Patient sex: F
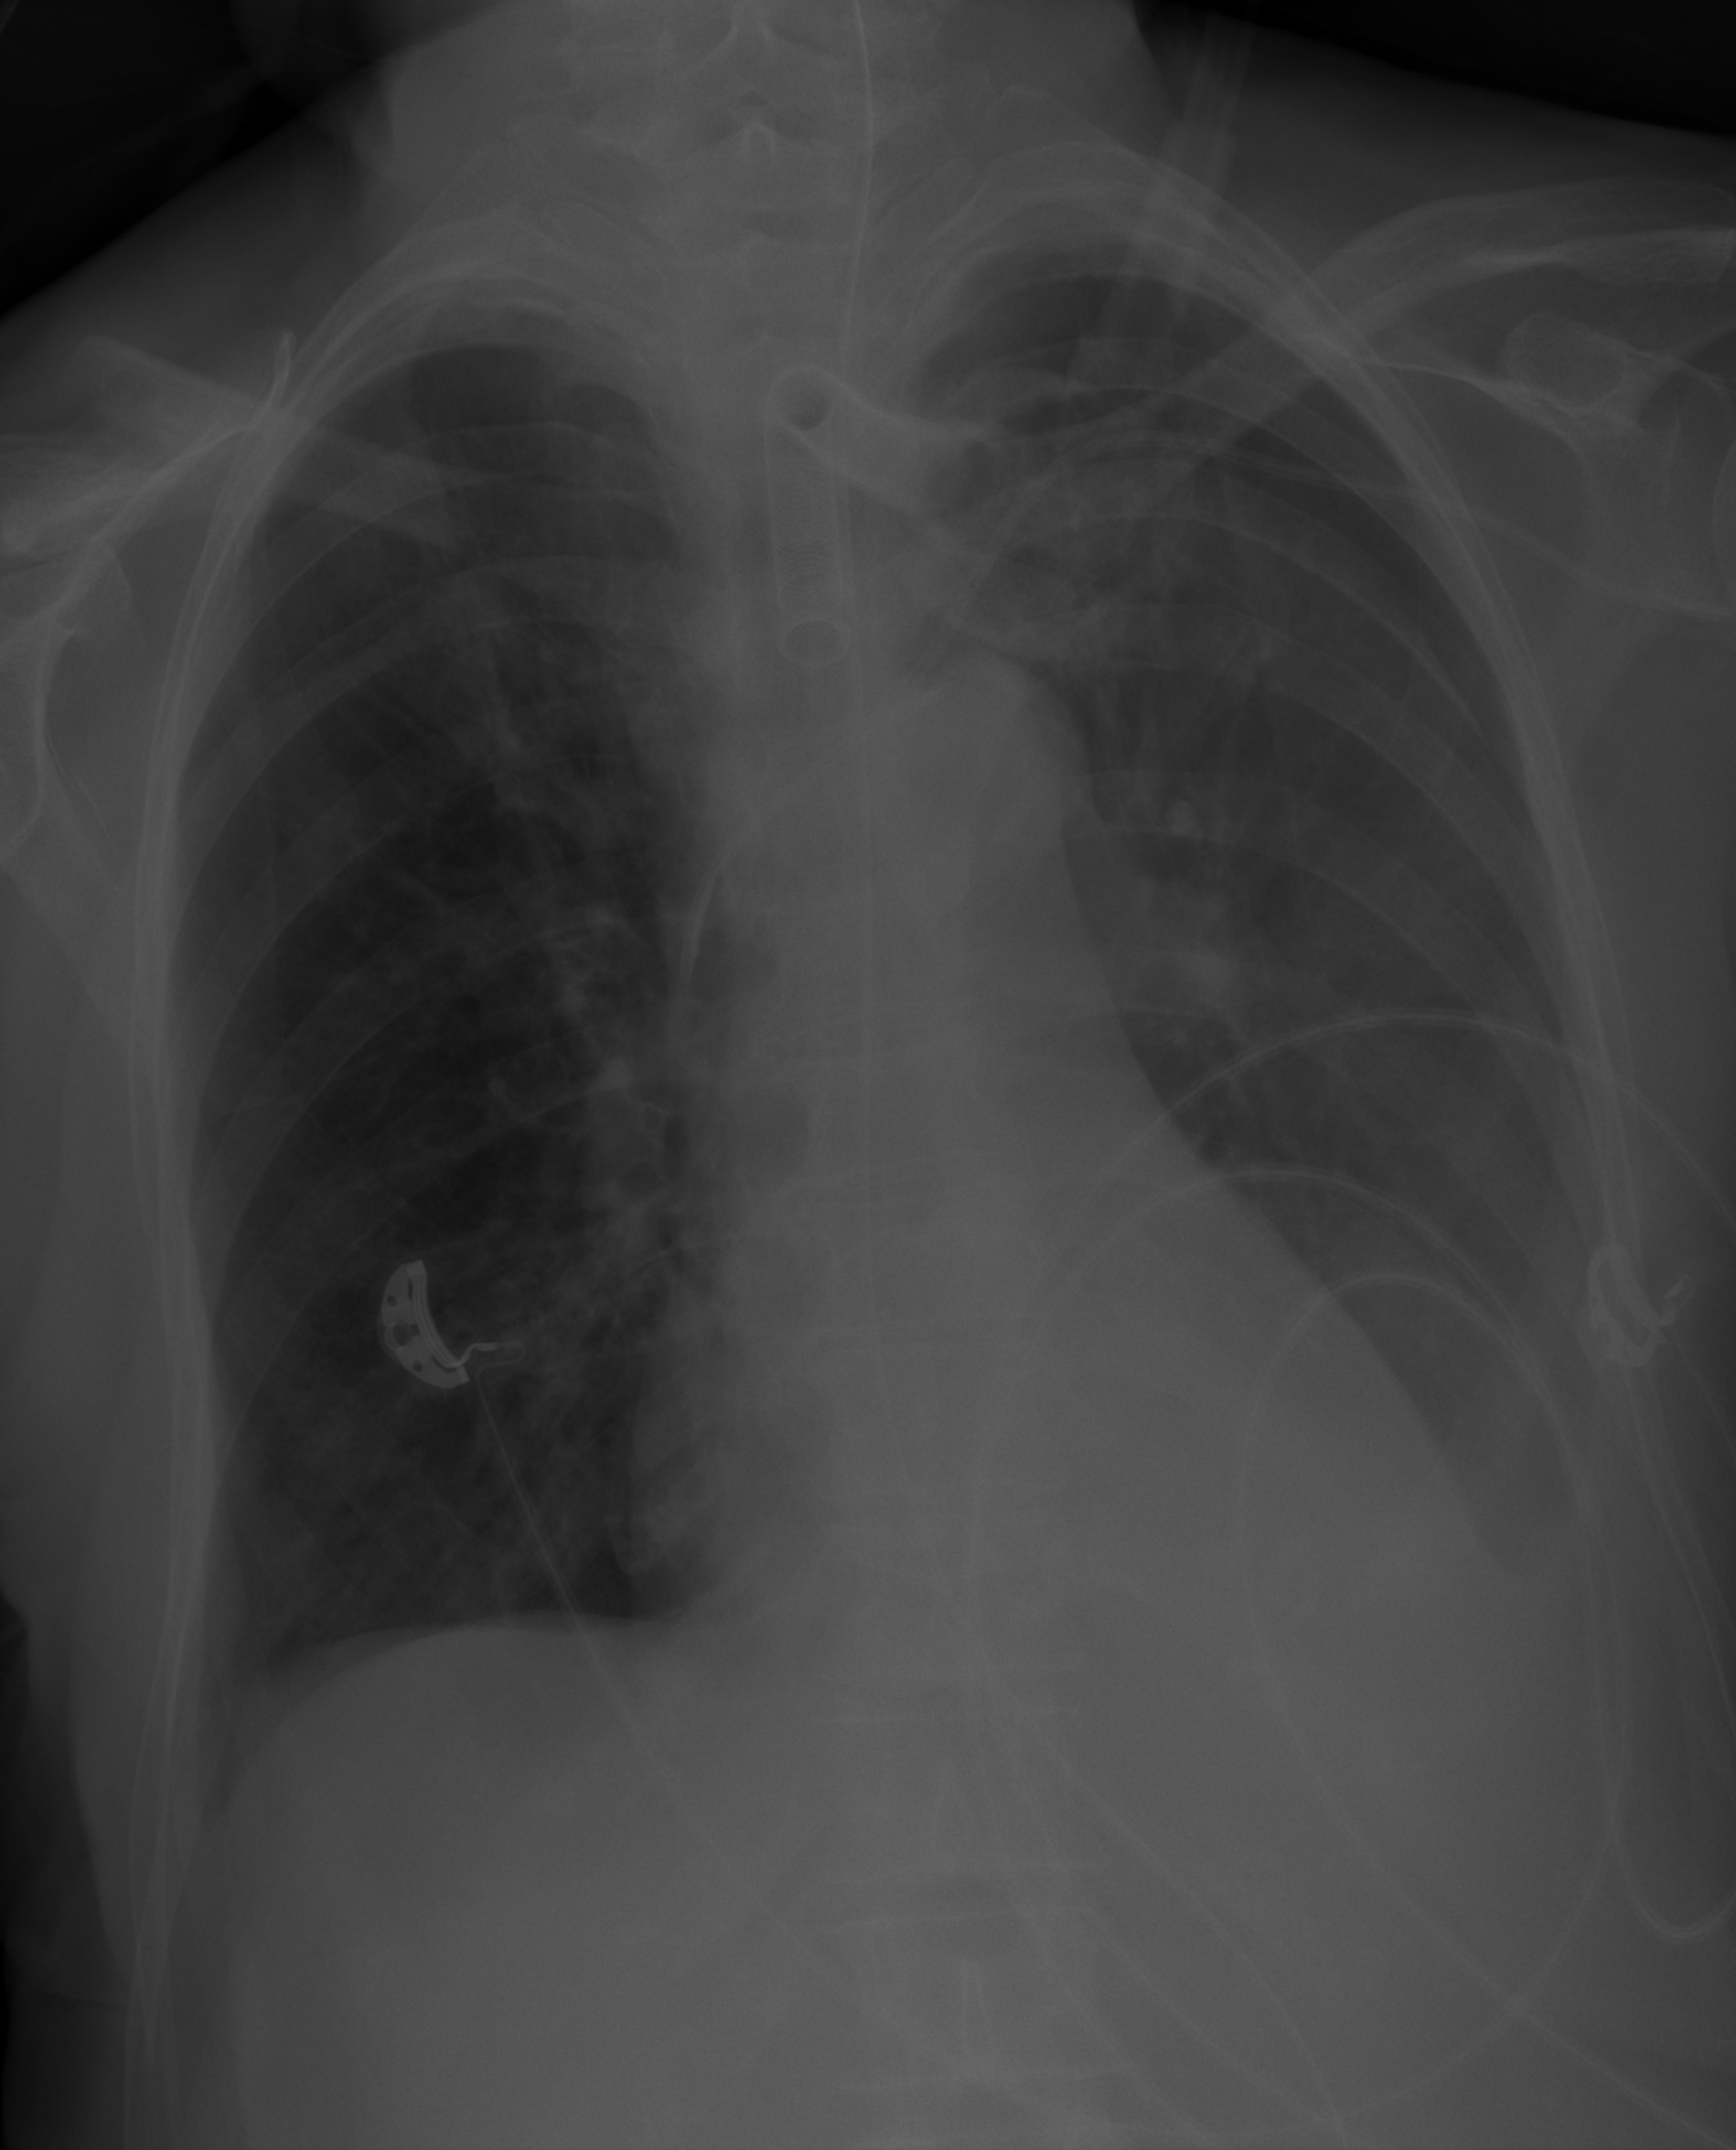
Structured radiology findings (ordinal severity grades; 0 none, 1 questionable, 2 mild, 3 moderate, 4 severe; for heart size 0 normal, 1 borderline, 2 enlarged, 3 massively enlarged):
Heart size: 2
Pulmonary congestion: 2
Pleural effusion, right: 0
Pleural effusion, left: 3
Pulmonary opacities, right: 2
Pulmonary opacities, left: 0
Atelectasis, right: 2
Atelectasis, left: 3